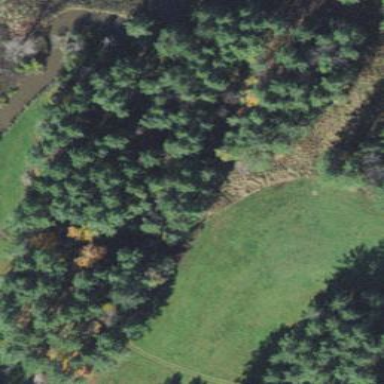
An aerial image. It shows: Beautiful woodland covered with trees.